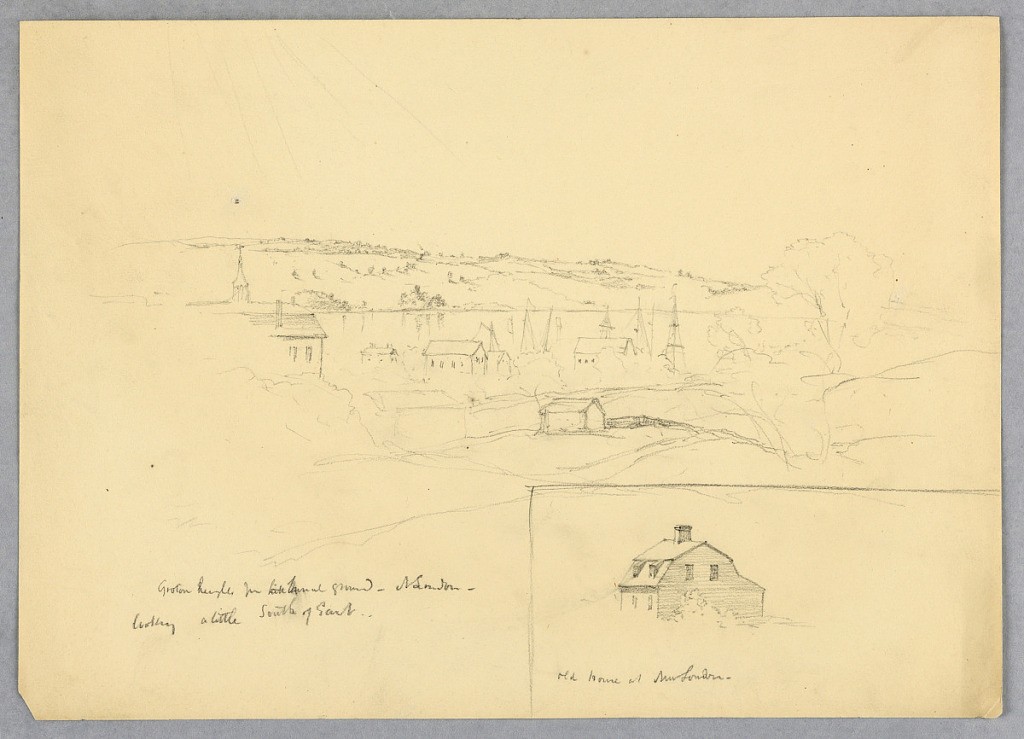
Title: View of Groton Heights from New London
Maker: Daniel Huntington, American, 1816–1906
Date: ca. 1859
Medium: Graphite on paper
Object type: Drawing
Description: Lower right, inset, old house in New London, labeled. Above, area near shore with houses and trees, with sailboat masts beyond. Water and ridge with meadows in distance.